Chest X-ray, PA view. Patient: 55 years old, sex M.
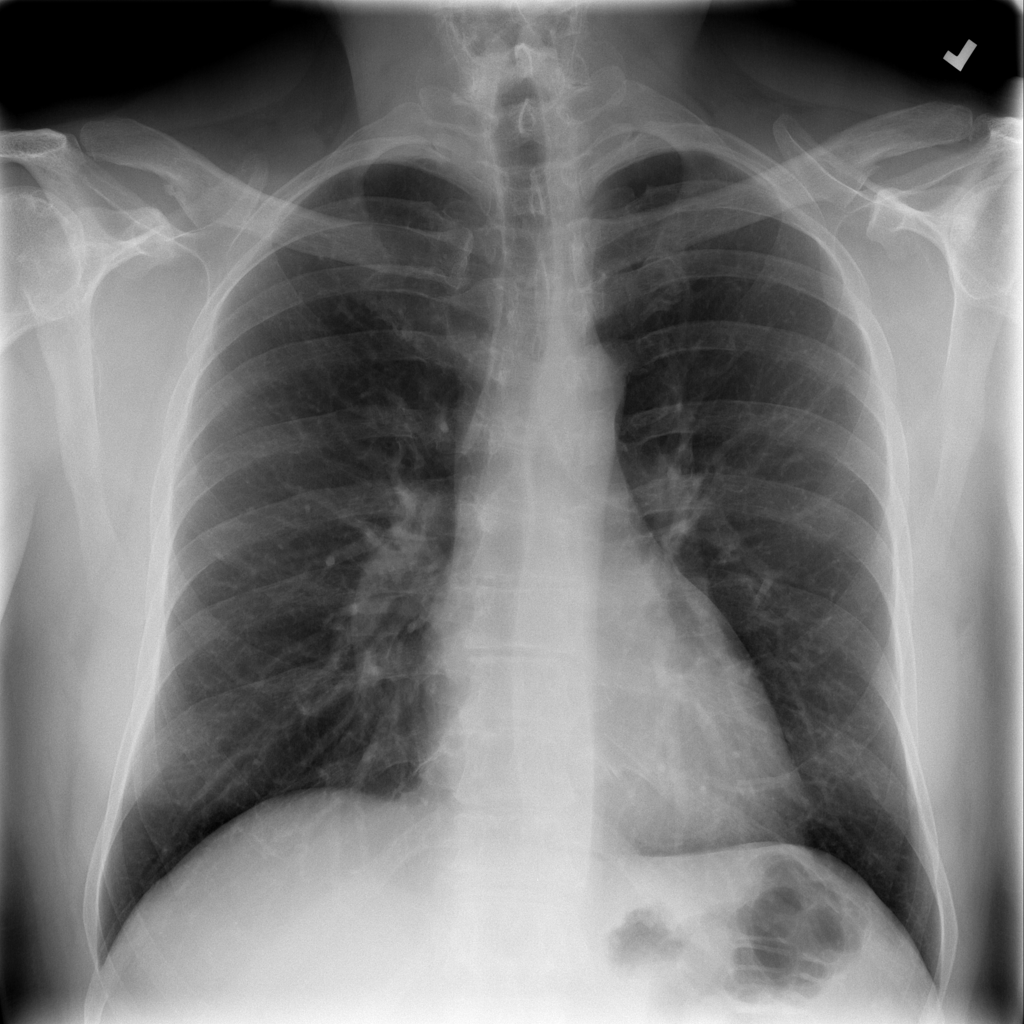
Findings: No Finding